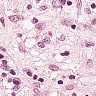
Metastatic tissue present: yes